Field crop: maize
Growth stage: 2
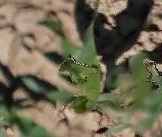
Species: maize